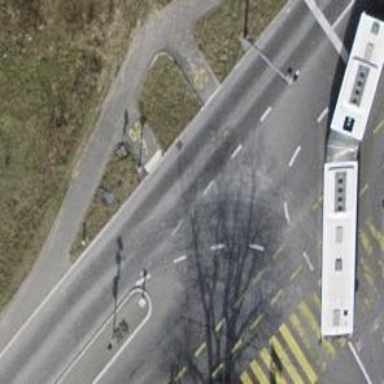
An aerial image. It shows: Road with traffic signals.